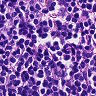
Metastatic tissue present: no